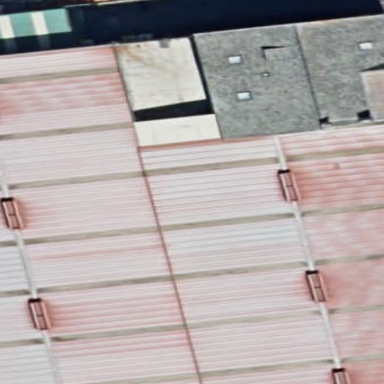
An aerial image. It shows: Industrial building.